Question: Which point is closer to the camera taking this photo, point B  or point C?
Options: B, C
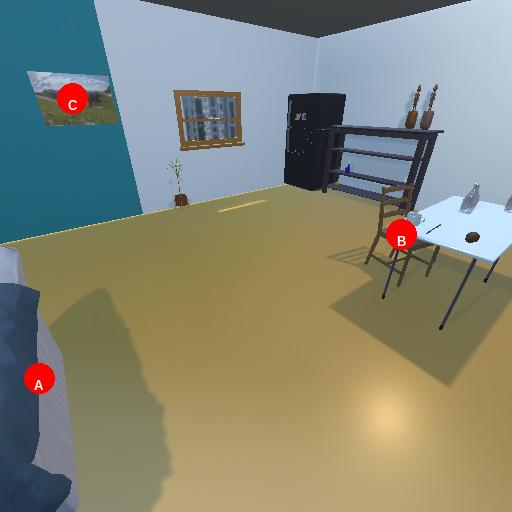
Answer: B